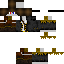
A male human skin with dark skin, wearing brown long hair dressed in a blue hoodie and brown pants, featuring a closed mouth.